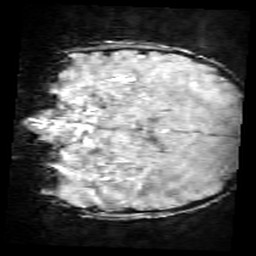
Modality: SWI
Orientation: coronal
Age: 8
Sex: male
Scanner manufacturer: siemens
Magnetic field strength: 3 T
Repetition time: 0.027 s
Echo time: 0.02 s